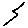
Label: zigzag